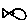
Label: fish